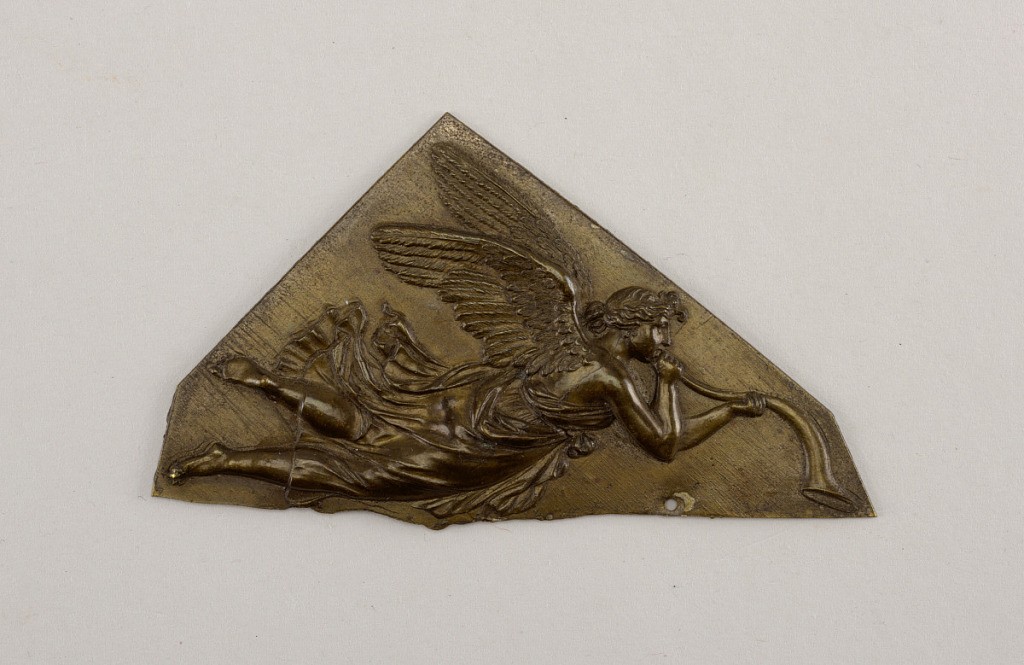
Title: Mount
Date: early 19th century
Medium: Brass
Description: Irregular triangular polygon with repoussé figure of a winged draped female with a horn.